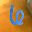
Label: 6